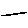
Label: line